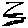
Label: zigzag